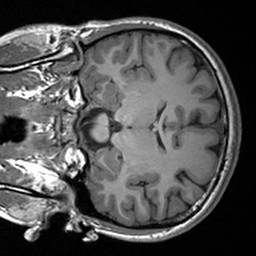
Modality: T1w
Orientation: coronal
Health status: healthy
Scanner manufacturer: siemens
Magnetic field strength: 3 T
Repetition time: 1.9 s
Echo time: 0.00227 s